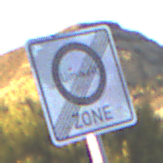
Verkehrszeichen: EndeUmweltzone
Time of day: SunriseSunset
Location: Outdoor (Nature)
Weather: PartlyCloudy
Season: NotSpecified
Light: Natural